Question: I'm trying to draw an anti-aliased trapezoid by starting at the top and drawing line by line. When the line is not an integer number of pixels the end-pixels are weighted average of the background greylevel and the trapezoid greylevel, e.g. if a line is 128.5 pixels long then at each end, the grey-level is:
> '''
0.25*(trapezoid_greylevel)+0.75*(background_greylevel)
'''
Unfortunately the result is not very smooth (I've checked this on a linearised display):

I assume that at each line-end I need to take into account the pixels surrounding it to arrive at an appropriate grey-level, but I can't work out how to do it. Any pointers?
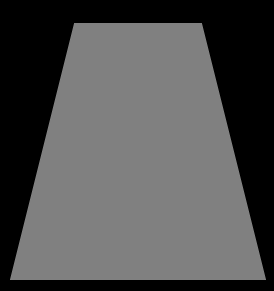
Answer: Since a trapezoid is convex, it is easy to classify points with respect to a trapezoid: a point is inside iff it is to the left of all trapezoid edges (assuming the trapezoid to oriented counterclockwise).
Assuming square pixels (and a trapezoid larger than a pixel), you can then easily classify pixels with respect to a trapezoid by classifying their corners: if all four corners are outside, then the pixel is outside; if all four corners are inside, then the pixel is inside. For the other pixels, you can do antialiasing by supersampling.
You can also do adaptive rendering by using a quadtree as in <URL> but you'll have to implement a more robust intersection test for a square against a
trapezoid (or a convex polygon in general). You only need to detect when a square and the trapzoid are disjoint or when a square is inside the trapezoid. The depth of the quadtree beyond the pixel level will determine how fine the antialiasing is.
Finally, you can also do rendering by computing the percentage of a pixel's area covered by the trapezoid. It's a matter of polygon clipping and you can use the <URL>.